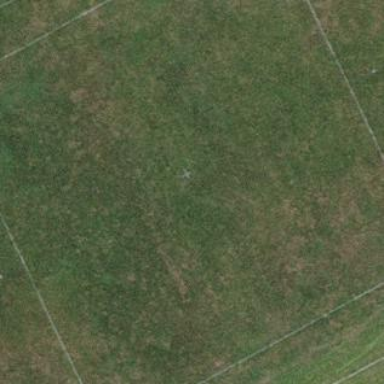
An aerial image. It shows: Soccer pitch designated for leisure and sports activities.